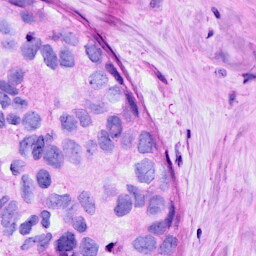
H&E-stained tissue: Breast